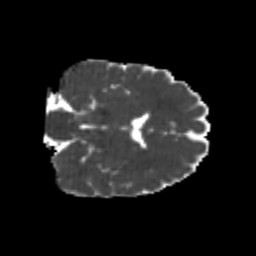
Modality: MD
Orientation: coronal
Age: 22
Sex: male
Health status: healthy
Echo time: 0.074 s